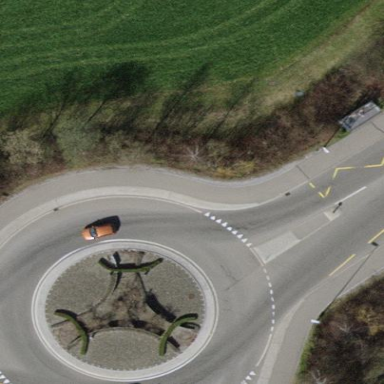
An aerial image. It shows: Secondary road with asphalt surface leading to roundabout.